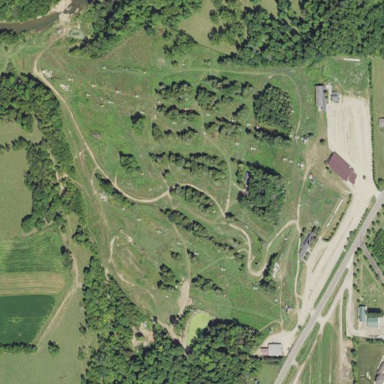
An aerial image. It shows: Sports center in area designated for winter sports activities.